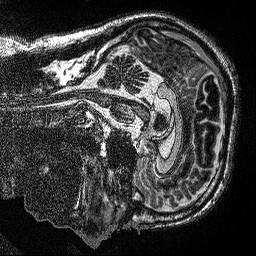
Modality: MP2RAGE
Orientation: sagittal
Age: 26
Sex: male
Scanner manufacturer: siemens
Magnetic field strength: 3 T
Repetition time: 5 s
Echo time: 0.00298 s